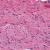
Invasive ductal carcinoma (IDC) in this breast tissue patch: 0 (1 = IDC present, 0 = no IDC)